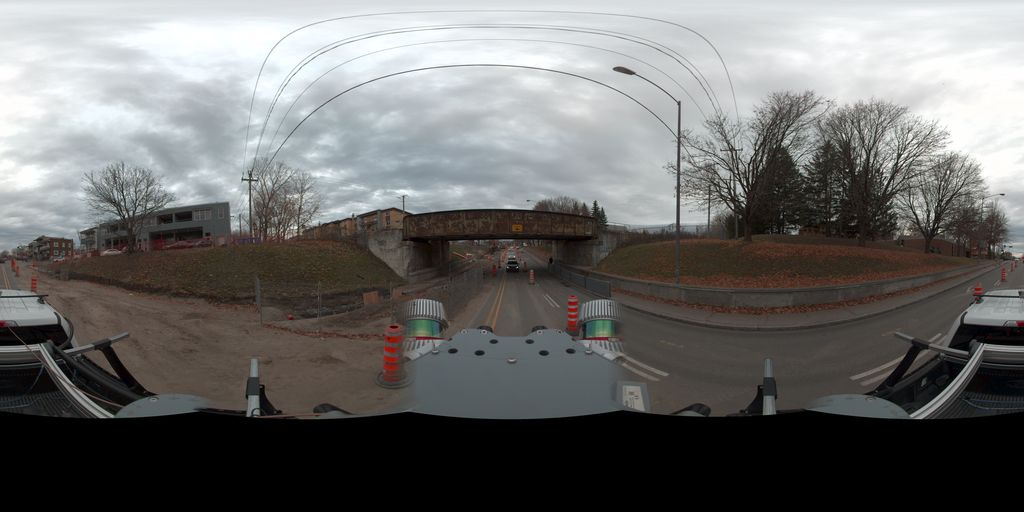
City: quebec_city